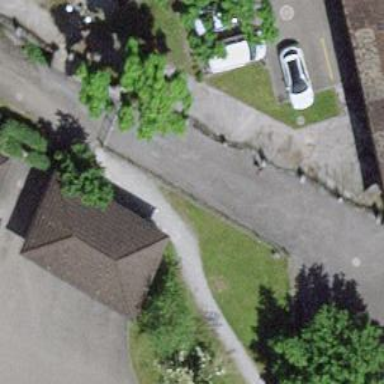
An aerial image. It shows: Road with steps.